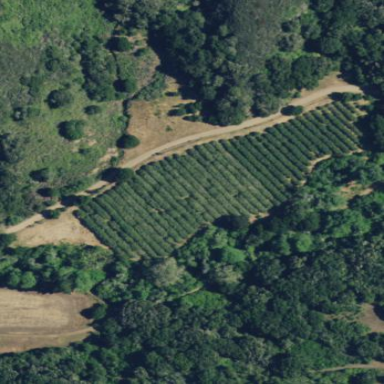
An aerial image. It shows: Orchard.